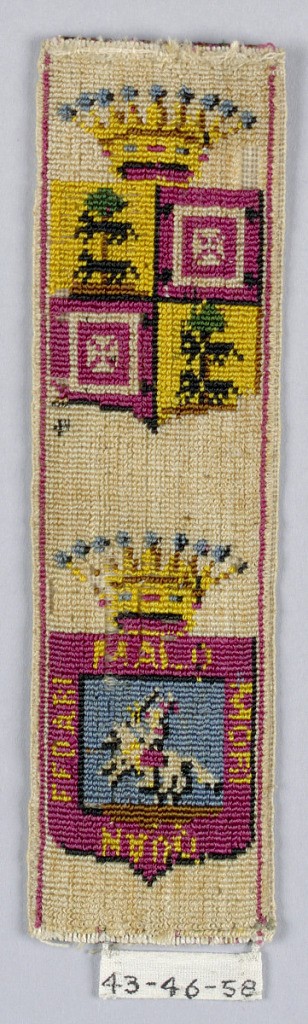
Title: Trimming
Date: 18th century
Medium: White, black, and colored silks in velvet weave.
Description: Two shields, each under one crown.  One shows a Maltese cross in each of two quarters and a tree with two small animals in each of two quarters.  The other shield shows a horseman with a motto.  Colors are blue, purple, green, yellow, and black on a white ground.